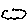
Label: cloud